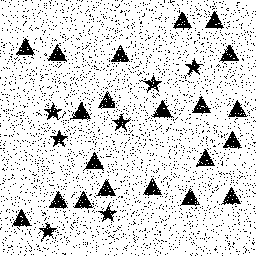
Squares: 0
Triangles: 21
Stars: 7
Total shapes: 28